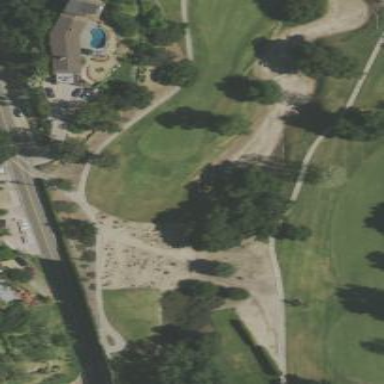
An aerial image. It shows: Sandy area is golf bunker.